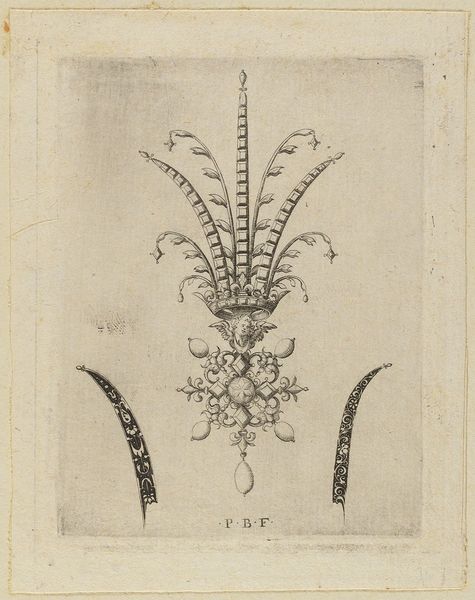
Titel: Agraffe, Blatt einer Folge 'Varii Generis Opera Aurifabris Necessaria'
Künstler: Paul Birckenholtz
Standort: Hamburg
Institution: Museum für Kunst und Gewerbe Hamburg
Schlagwörter: flügel, kopf, blume, blumen, schmuck, schwarz, weiss, muster, gesicht, gräser, brosche, diamanten, krone, perlen, engel, putto, papier, grafik, graphik, ornamente, verzierung, gewächs, fotografie, photographie, spange, schnalle, kreuz, druckgraphik, druckgrafik, stich, entwurf, kunstgewerbe, kupferstich, kunsthandwerk, gerippt, juwelen, reproduktionen, goldschmiedearbeiten, p, schmuch, industriedesign, druckerzeugnisse, schweifwerk, ndel, ornamentstich, vorlageblätter, pbf